高一 · 代数
若函数 $f(x)$ 同时满足: (1) 对于定义域上的任意 $x$, 恒有 $f(x)+f(-x)=0$ ；(2) 对于定义域上的任意 $x_{1}, x_{2}$, 当 $x_{1} \neq x_{2}$ 时, 恒有 $\frac{f\left(x_{1}\right)-f\left(x_{2}\right)}{x_{1}-x_{2}}<0$, 则称函数 $f(x)$ 为 “理想函数”. 给出下列四个函数中: (1) $f(x)=\frac{1}{x}$; (2) $f(x)=x^{2}$; (3) $f(x)=x^{3}+5 x$; (4) $f(x)=\left\{\begin{array}{ll}-x^{2} & x \geq 0 \\ x^{2} & x<0\end{array}\right.$ ，能被称为“理想函数”的有 (填相应的序号).
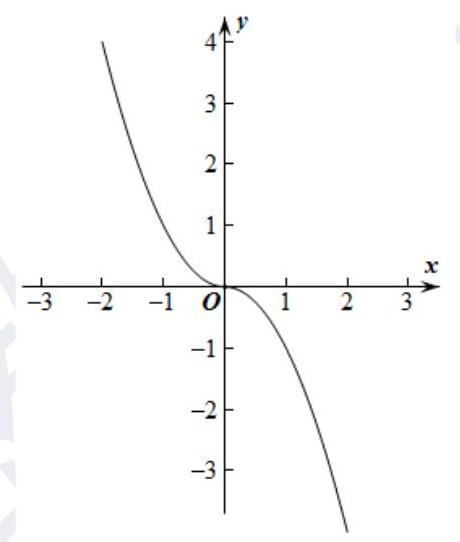
答案: (4)
解析: 若 $f(x)$ 满足: (1) 对于定义域上的任意 $x$, 恒有 $f(x)+f(-x)=0$; 可知 $f(x)$ 是奇函数;

若 $f(x)$ 满足: (2) 对于定义域上的任意 $x_{1}, x_{2}$, 当 $x_{1} \neq x_{2}$ 时, 恒有 $\frac{f\left(x_{1}\right)-f\left(x_{2}\right)}{x_{1}-x_{2}}<0$, 可知 $f(x)$ 是减函数,所以即是奇函数又是减函数的函数就是“理想函数”.

对于(1): $f(x)=\frac{1}{x}$ 是奇函数, 在 $(-\infty, 0)$ 和 $(0,+\infty)$ 单调递减, 但在定义域内不是减函数, 不符合理想函数的定义, 故(1)不正确;

对于(2) $f(x)=x^{2}$ 是偶函数, 在 $(-\infty, 0)$ 单调递减, 在 $(0,+\infty)$ 单调递增, 不符合理想函数的定义, 故(2)不正确;对于(3): $f(x)=x^{3}+5 x$ 是奇函数, 因为 $y=x^{3}$ 和 $y=5 x$ 都是增函数, 所以 $f(x)=x^{3}+5 x$ 在 $\mathrm{R}$ 上单调递增,不符合理想函数的定义，故(3)不正确;

对于(4): 作出分段函数的图象如图所示: 由图知: $f(x)$ 图象关于原点对称是奇函数, 且在 $\mathrm{R}$ 上单调递减,符合理想函数的定义, 故(4)正确;

故答案为: (4).